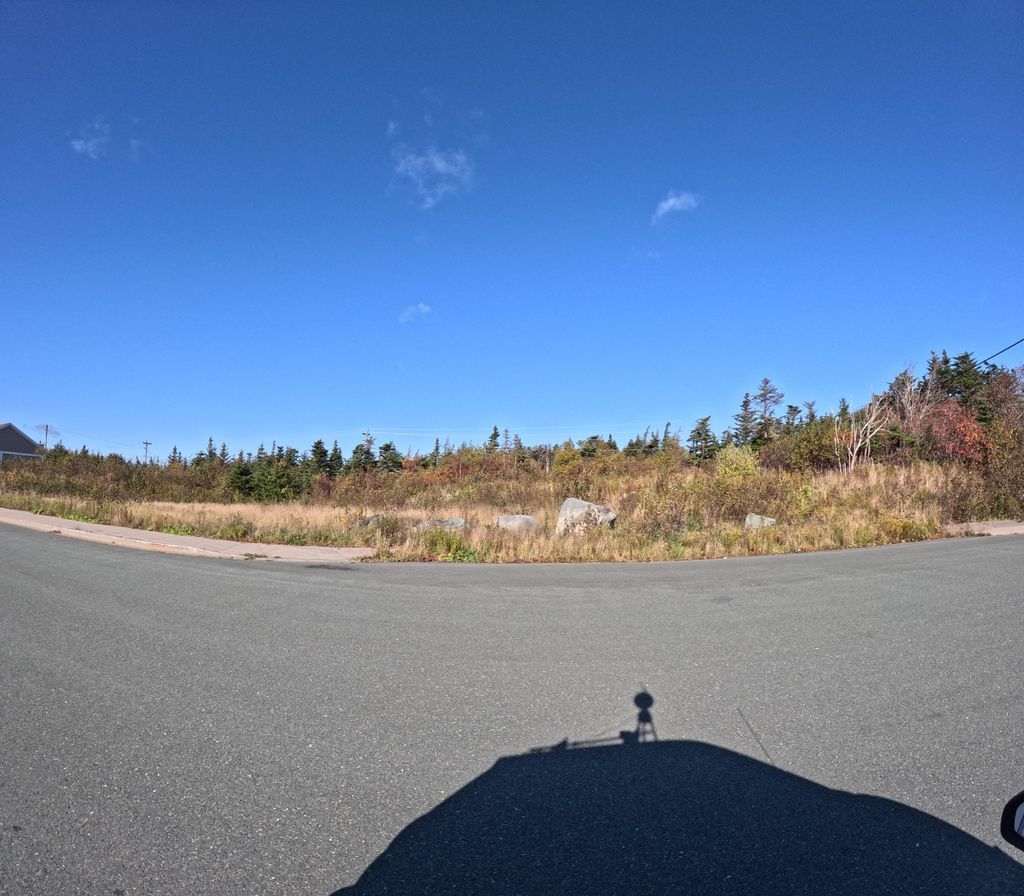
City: st_johns